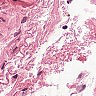
Metastatic tissue present: no